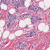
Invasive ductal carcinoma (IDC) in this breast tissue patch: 1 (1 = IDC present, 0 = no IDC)